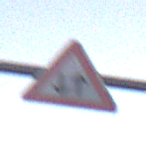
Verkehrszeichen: Gegenverkehr
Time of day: SunriseSunset
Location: Outdoor (Nature)
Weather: PartlyCloudy
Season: NotSpecified
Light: Natural